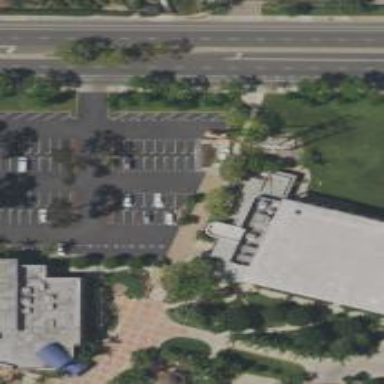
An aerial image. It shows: College building.